Question: Busy learning MVC 3 and EF ...
I have an existing database, I then create my Model aligned to my DB Table (Agency):
'''
using System;
using System.Collections.Generic;
using System.Linq;
using System.Web;
using System.Data.Entity;
using System.ComponentModel.DataAnnotations;
namespace Dataset_Test.Models
{
public class Agency
{
public int AgencyID { get; set; }
[Required(ErrorMessage="Give me a name.")]
[StringLength(5)]
[MinLength(2)]
public string AgencyName { get; set; }
}
}
'''
My DAL class:
'''
public class DBContext: DbContext
{
public DbSet<Person> Persons { get; set; }
public DbSet<Agency> Agency { get; set; }
}
'''
After using the controller generator popup to create the controller and views and then running the code:
'''
private DBContext db = new DBContext();
//
// GET: /Agency/
public ViewResult Index()
{
return View(db.Agency.ToList());
}
'''
I get an error which it simply cant find the Table as EF is automatically looking for the Table (dbo.Agencies) yet I have declared my Model Class as Agency, my question is how and where do you set the Table Name reference that the Model should be linked to, i.e. it should look for dbo.Agency and NOT dbo.Agencies?
Layout:

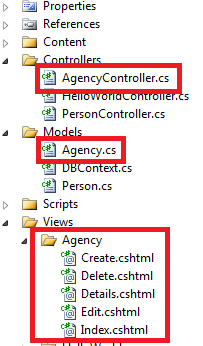
Answer: You need to add a
'''
[Table("Agency")]
'''
attribute to your Agency class